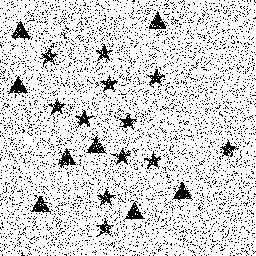
Squares: 0
Triangles: 8
Stars: 12
Total shapes: 20